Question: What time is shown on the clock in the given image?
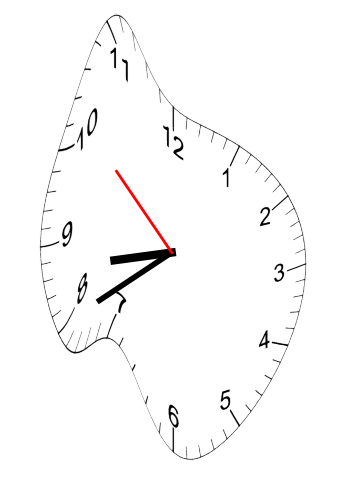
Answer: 08:39:52